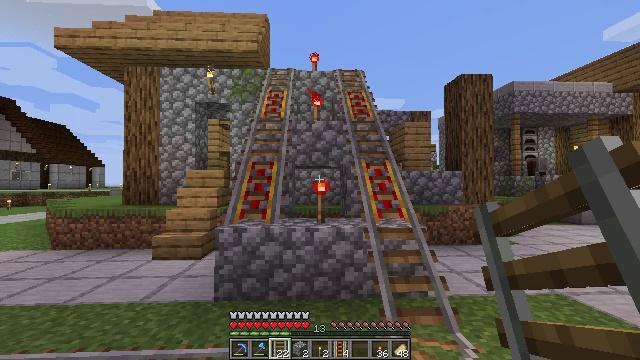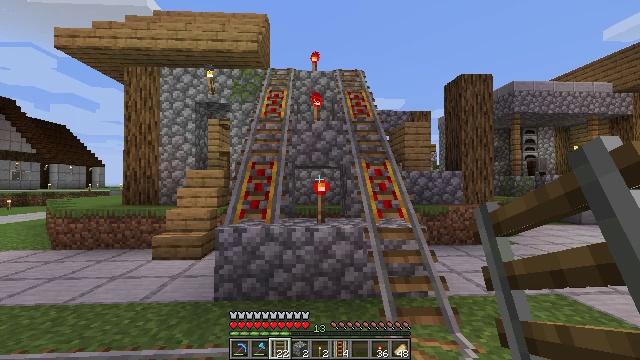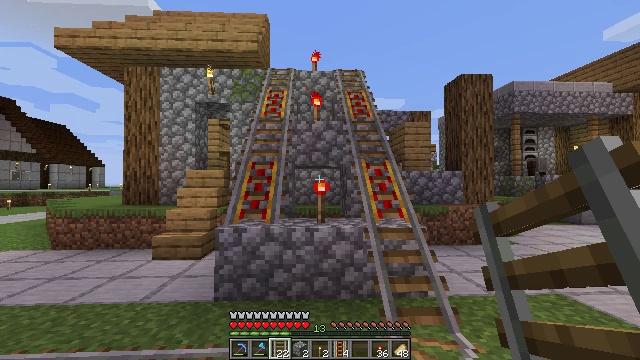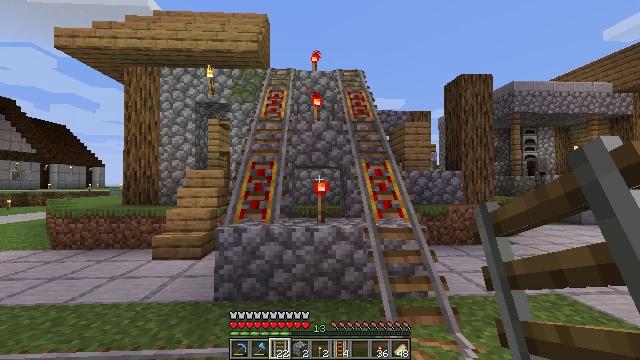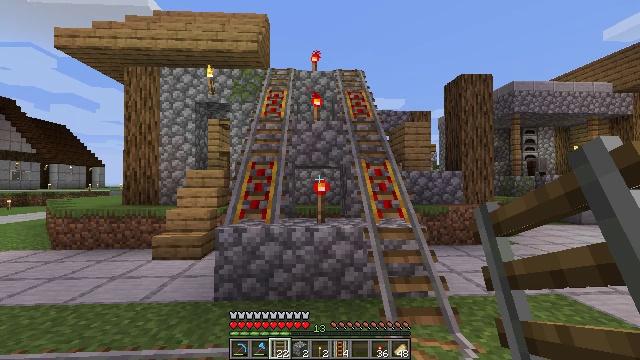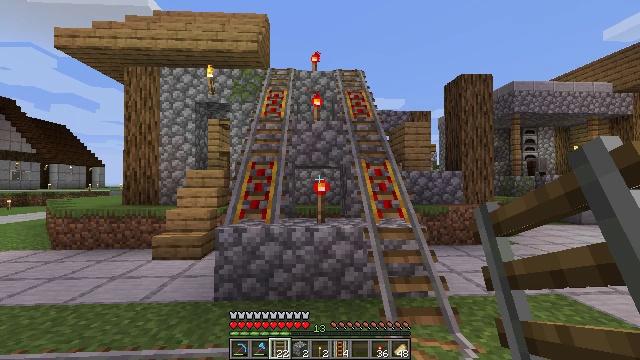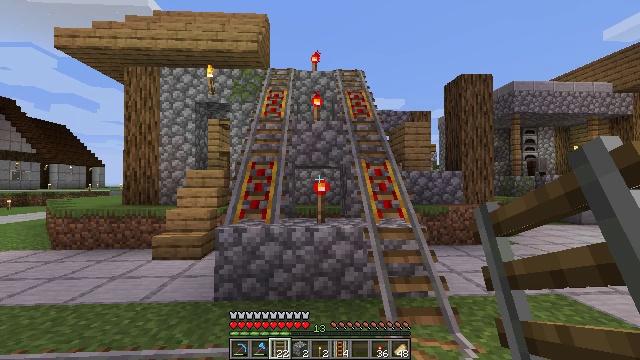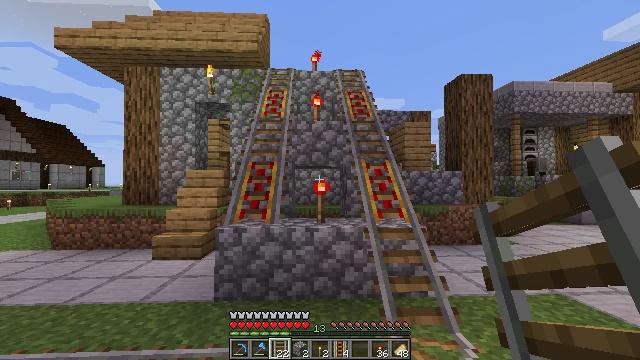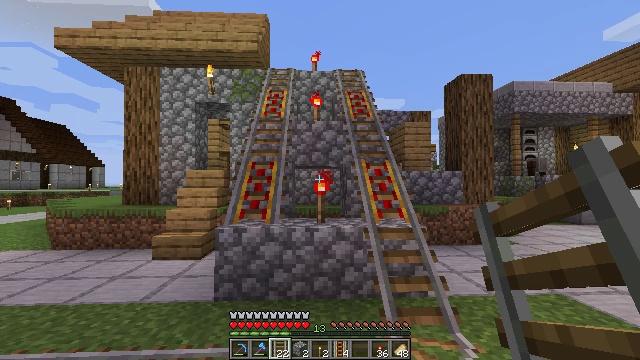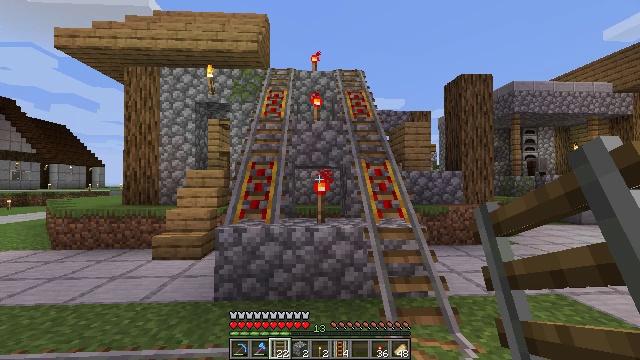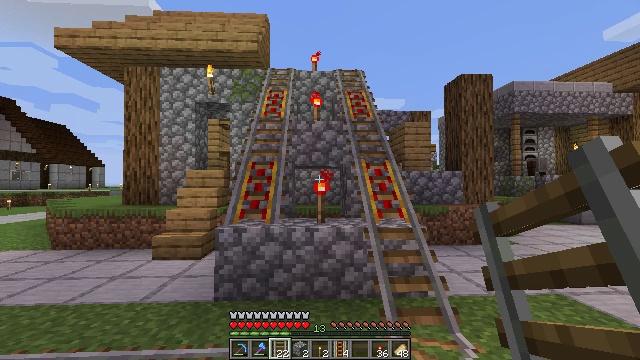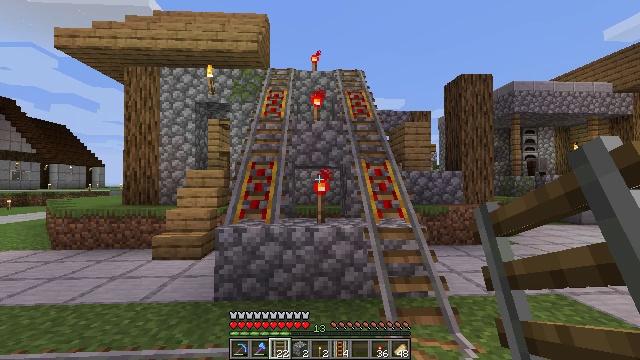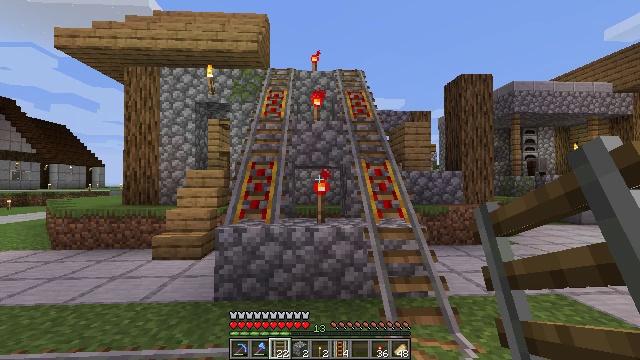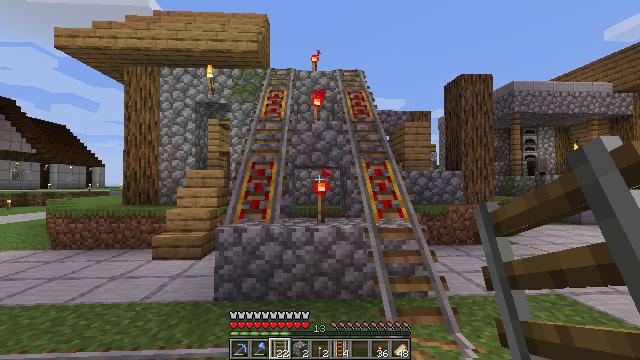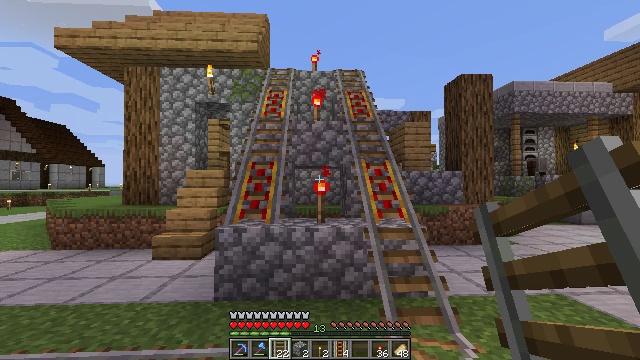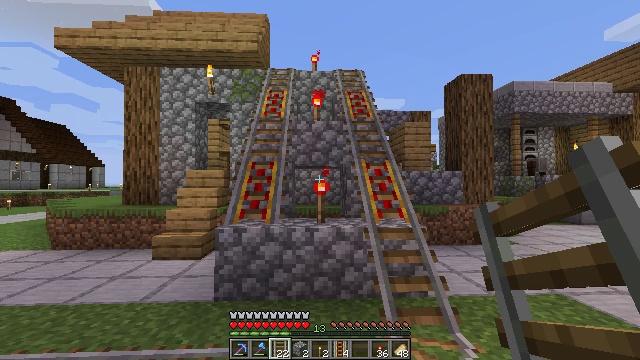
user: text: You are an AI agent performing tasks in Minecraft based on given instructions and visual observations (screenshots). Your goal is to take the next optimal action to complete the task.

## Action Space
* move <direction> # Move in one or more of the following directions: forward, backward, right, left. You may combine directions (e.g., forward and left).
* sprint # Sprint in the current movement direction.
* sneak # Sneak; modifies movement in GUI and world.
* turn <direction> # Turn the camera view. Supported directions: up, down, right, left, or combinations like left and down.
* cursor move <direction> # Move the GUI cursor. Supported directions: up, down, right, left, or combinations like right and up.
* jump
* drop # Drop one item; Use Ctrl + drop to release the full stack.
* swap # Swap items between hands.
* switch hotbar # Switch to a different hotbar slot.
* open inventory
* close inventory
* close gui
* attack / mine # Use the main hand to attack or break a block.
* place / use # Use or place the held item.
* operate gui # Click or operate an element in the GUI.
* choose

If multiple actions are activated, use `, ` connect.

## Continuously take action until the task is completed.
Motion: motion action
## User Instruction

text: Attack the cauldron to retrieve it.
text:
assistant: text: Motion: no_op
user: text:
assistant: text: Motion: no_op
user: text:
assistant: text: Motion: no_op
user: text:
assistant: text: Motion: no_op
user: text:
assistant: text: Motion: no_op
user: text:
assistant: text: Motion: no_op
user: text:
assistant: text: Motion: no_op
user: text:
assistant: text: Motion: no_op
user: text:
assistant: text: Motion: no_op
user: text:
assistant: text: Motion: no_op
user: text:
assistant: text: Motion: no_op
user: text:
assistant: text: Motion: no_op
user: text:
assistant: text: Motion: no_op
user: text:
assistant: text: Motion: no_op
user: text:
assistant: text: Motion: no_op
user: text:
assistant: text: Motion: no_op
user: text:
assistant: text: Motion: no_op
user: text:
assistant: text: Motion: no_op
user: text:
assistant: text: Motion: no_op
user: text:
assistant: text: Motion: no_op
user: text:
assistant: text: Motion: no_op
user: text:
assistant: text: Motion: no_op
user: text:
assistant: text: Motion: no_op
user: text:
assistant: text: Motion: no_op
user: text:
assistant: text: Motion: no_op
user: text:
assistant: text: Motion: no_op
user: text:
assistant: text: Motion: no_op
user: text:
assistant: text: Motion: no_op
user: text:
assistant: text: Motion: no_op
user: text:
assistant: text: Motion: no_op